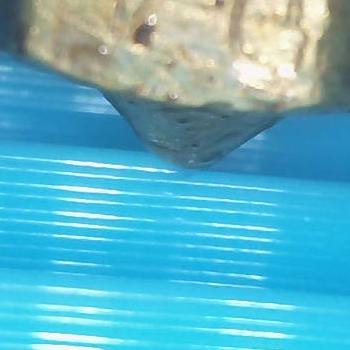
Flow rate: 141%